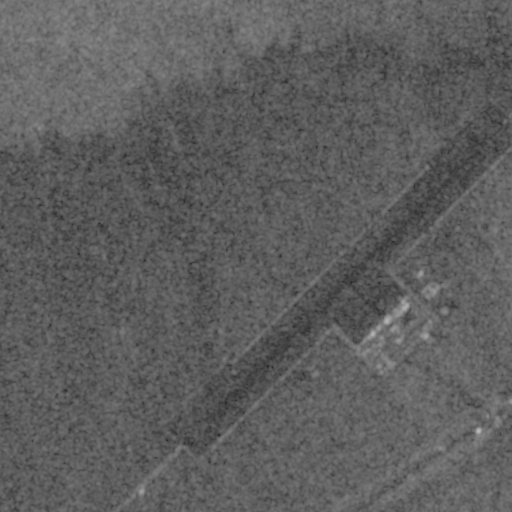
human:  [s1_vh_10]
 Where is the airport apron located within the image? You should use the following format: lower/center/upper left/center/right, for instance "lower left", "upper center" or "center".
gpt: The airport apron is located in the center right of the image.
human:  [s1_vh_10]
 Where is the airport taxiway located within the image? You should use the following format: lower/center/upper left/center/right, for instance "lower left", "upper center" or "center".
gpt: The airport taxiway is located in the upper right of the image.
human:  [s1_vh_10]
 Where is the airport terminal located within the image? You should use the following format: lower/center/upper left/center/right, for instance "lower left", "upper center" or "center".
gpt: The airport terminal is located in the center right of the image.
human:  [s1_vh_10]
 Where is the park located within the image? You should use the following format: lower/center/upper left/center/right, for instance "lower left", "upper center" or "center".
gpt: The park is located in the lower right of the image.
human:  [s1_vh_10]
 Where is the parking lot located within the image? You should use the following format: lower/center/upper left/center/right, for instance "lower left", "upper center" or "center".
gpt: The parking lot is located in the center right of the image.
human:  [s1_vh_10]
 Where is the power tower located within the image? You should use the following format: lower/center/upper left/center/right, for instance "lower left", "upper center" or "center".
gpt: The power tower is located in the lower right of the image.
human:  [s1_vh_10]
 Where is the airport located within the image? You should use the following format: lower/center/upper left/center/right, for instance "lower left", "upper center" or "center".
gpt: There is no airport in the image.

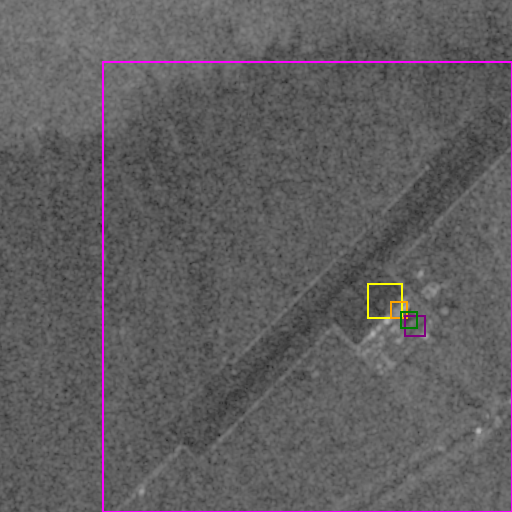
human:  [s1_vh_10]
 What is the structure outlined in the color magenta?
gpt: The structure outlined in magenta is an airport.
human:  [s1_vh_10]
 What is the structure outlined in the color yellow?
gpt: The structure outlined in yellow is an airport apron.
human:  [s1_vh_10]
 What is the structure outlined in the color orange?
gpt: The structure outlined in orange is an airport terminal.
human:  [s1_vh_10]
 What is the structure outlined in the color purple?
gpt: The structure outlined in purple is a park.
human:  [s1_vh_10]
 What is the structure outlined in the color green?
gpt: The structure outlined in green is a parking lot.
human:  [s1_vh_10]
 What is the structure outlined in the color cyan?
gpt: There is no cyan outline.